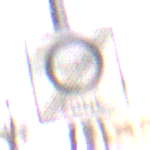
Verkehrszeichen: EndeUmweltzone
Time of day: Midday
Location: Outdoor (Nature)
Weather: Overcast
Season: NotSpecified
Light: Natural